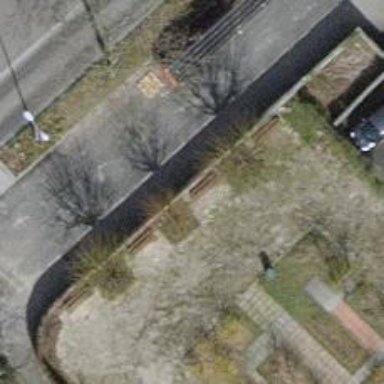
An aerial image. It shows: Bench for seating.